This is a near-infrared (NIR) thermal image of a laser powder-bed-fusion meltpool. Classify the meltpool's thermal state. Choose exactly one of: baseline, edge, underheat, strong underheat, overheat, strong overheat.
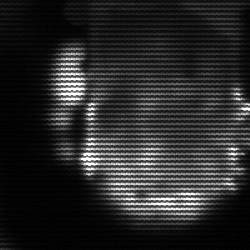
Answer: baseline